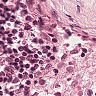
Metastatic tissue present: no